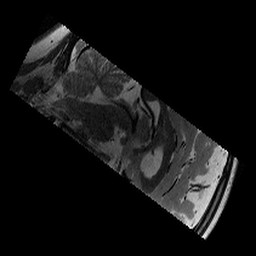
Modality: T2w
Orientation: sagittal
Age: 12
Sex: male
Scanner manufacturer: siemens
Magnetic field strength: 3 T
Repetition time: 9.23 s
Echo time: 0.067 s